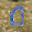
Label: 0